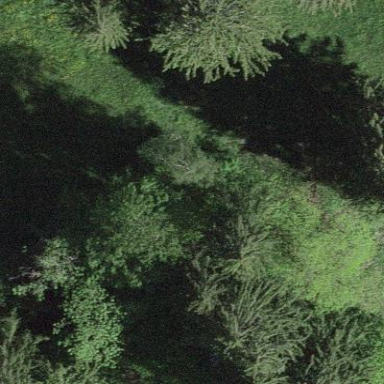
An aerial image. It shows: Serene woodland landscape.